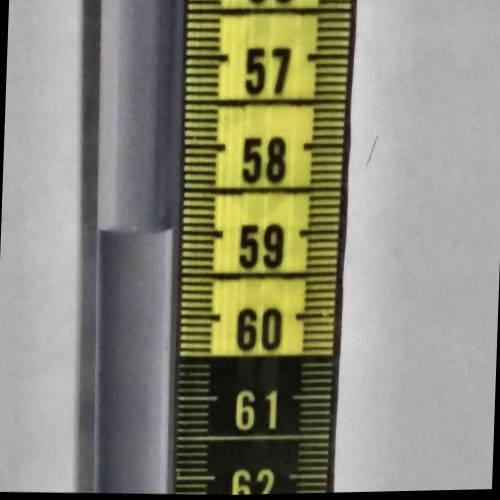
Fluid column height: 59.0 cm